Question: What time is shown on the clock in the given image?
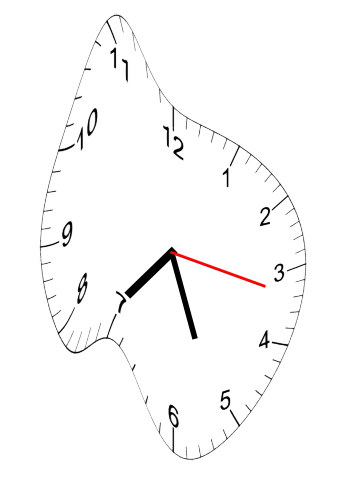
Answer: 07:26:17